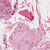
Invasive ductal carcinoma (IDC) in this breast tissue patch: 0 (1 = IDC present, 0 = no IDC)